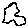
Label: hexagon